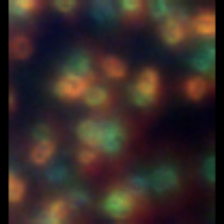
Taxon: Phaeocystis
Group: Other